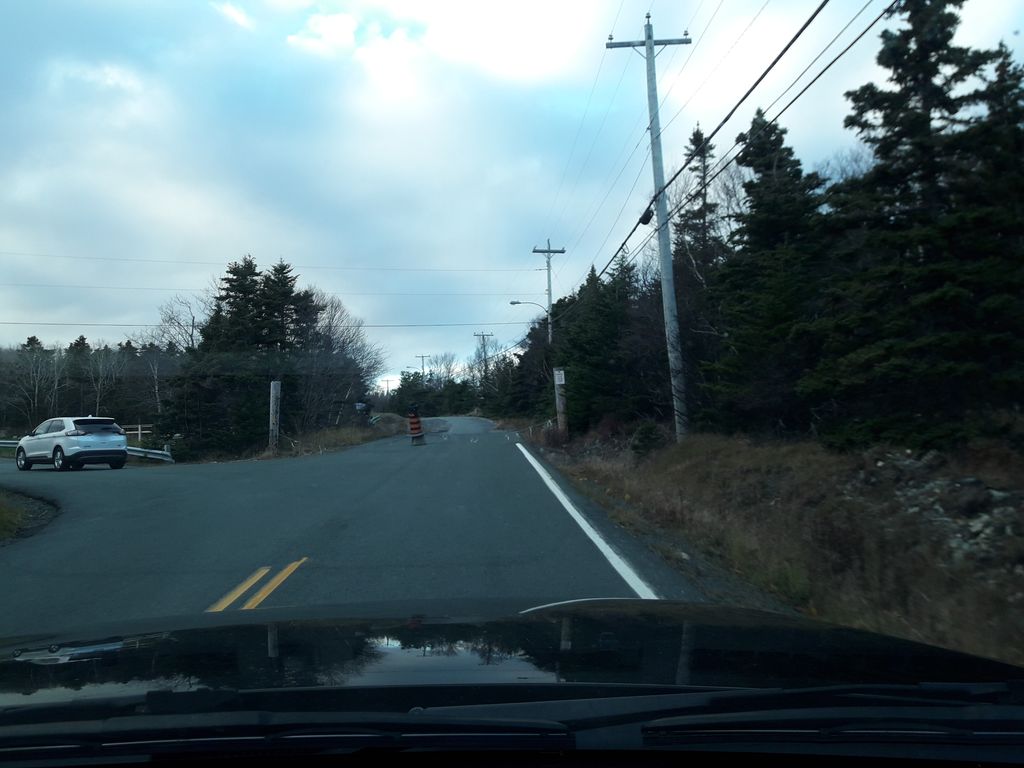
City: st_johns